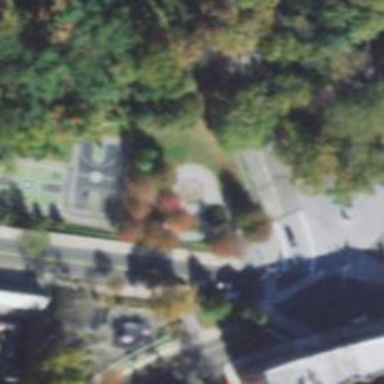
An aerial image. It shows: Historic memorial.